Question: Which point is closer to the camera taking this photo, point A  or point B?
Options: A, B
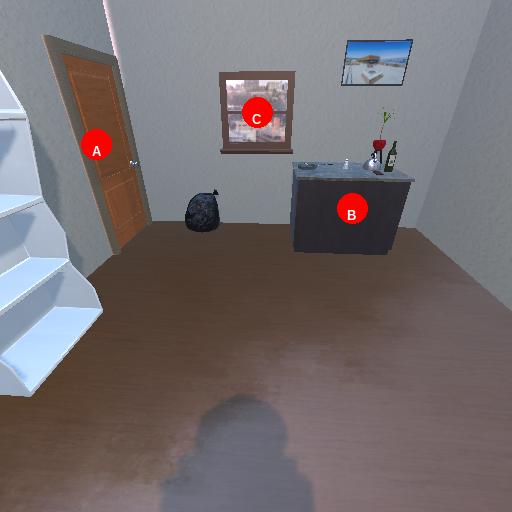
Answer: A